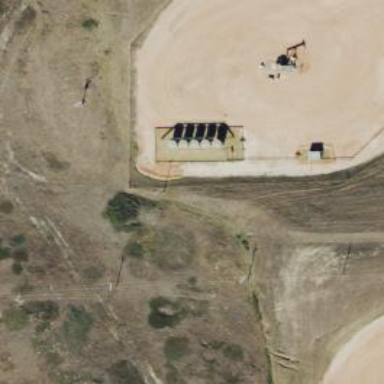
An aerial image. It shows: Storage tank with man-made structure.